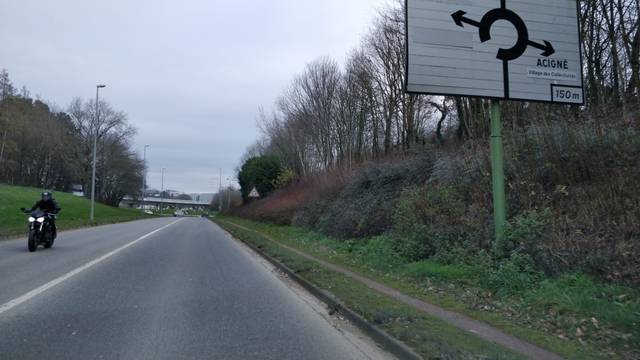
Region: France
Coordinates: 48.125, -1.621